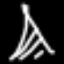
Label: The Eiffel Tower